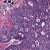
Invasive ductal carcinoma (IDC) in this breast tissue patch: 0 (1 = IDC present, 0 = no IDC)